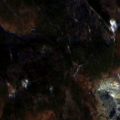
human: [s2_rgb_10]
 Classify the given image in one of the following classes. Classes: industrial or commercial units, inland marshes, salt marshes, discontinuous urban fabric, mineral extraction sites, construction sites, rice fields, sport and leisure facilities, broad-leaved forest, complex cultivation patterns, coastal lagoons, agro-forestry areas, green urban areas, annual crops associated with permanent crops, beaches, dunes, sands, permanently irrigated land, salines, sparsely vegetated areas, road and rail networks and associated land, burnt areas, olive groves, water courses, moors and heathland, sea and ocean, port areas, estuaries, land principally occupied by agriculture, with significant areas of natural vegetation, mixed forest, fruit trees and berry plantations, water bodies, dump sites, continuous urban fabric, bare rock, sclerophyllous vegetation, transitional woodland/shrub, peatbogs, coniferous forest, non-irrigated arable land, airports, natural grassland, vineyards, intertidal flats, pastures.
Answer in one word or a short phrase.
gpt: broad-leaved forest, coniferous forest, mixed forest